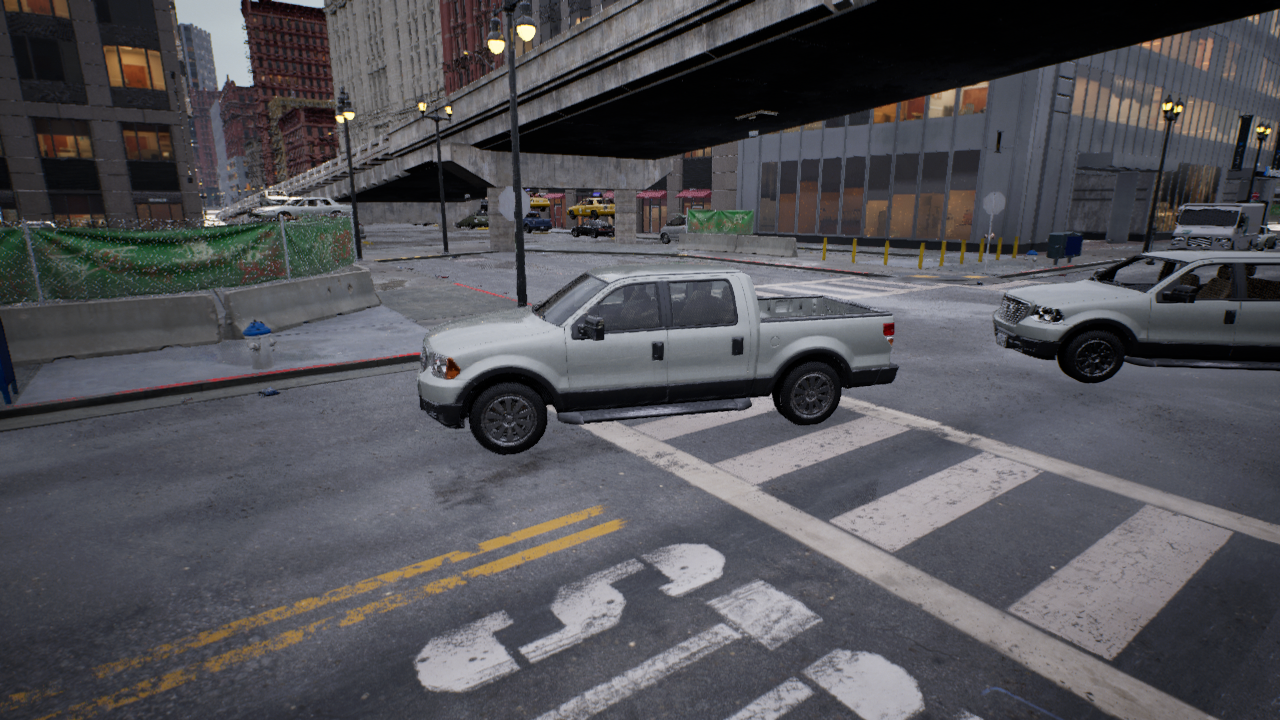
Venue: intersection
Lighting: clear day
Vehicle rig: pickup